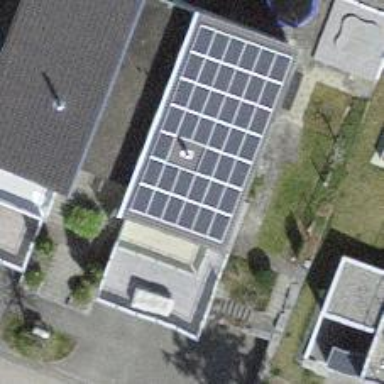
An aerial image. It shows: Solar power generator using photovoltaic method with solar photovoltaic panel types.